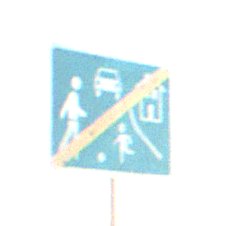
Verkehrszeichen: EndeVerkehrsberuhigterBereich
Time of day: SunriseSunset
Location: Outdoor (Nature)
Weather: Clear
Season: NotSpecified
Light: Natural